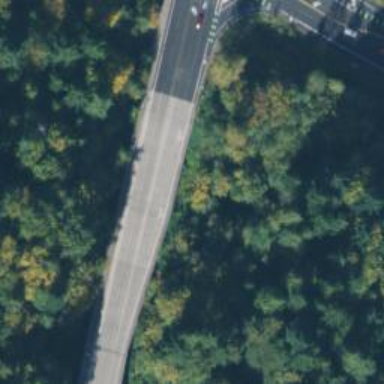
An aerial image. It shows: Asphalt road classified as primary highway.